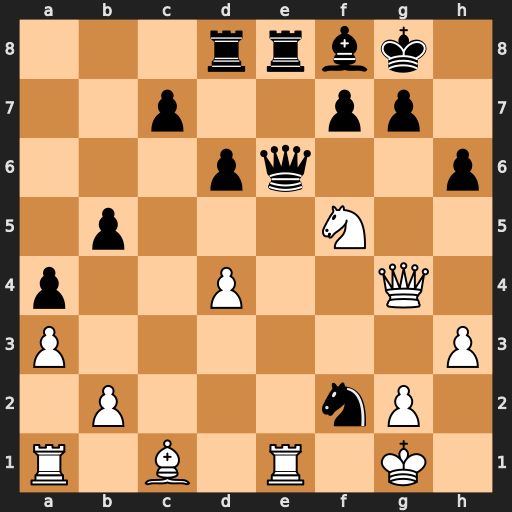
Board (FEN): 3rrbk1/2p2pp1/3pq2p/1p3N2/p2P2Q1/P6P/1P3nP1/R1B1R1K1
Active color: w
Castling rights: -
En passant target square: -
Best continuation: Rxe6 Nxg4 Rxe8 Rxe8 hxg4